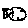
Label: fish